Question: I want one image above the other. How can I do it?

<URL>
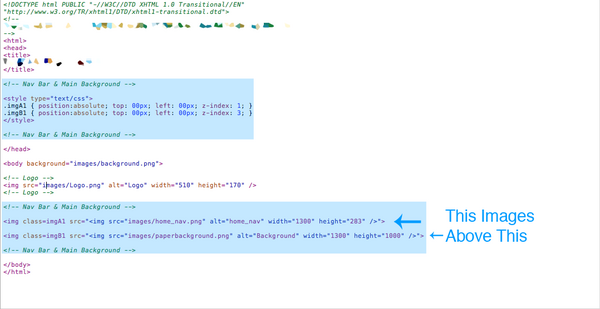
Answer: Set the image you want on top to have a higher z-index. Right now, it has a lower z-index.